Field crop: tomato
Growth stage: 1
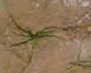
Species: cyperus